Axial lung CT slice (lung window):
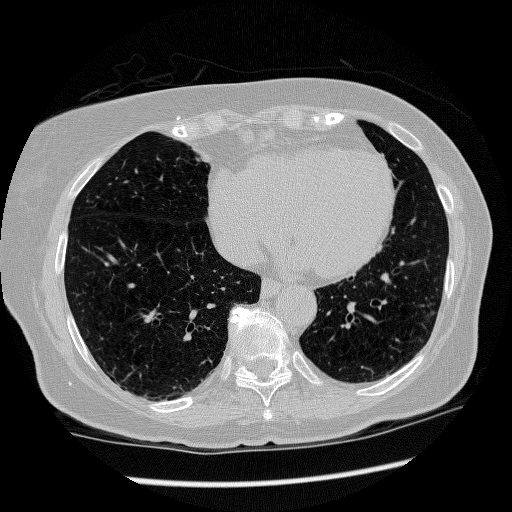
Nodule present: no